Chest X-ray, AP view. Patient: 62 years old, sex F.
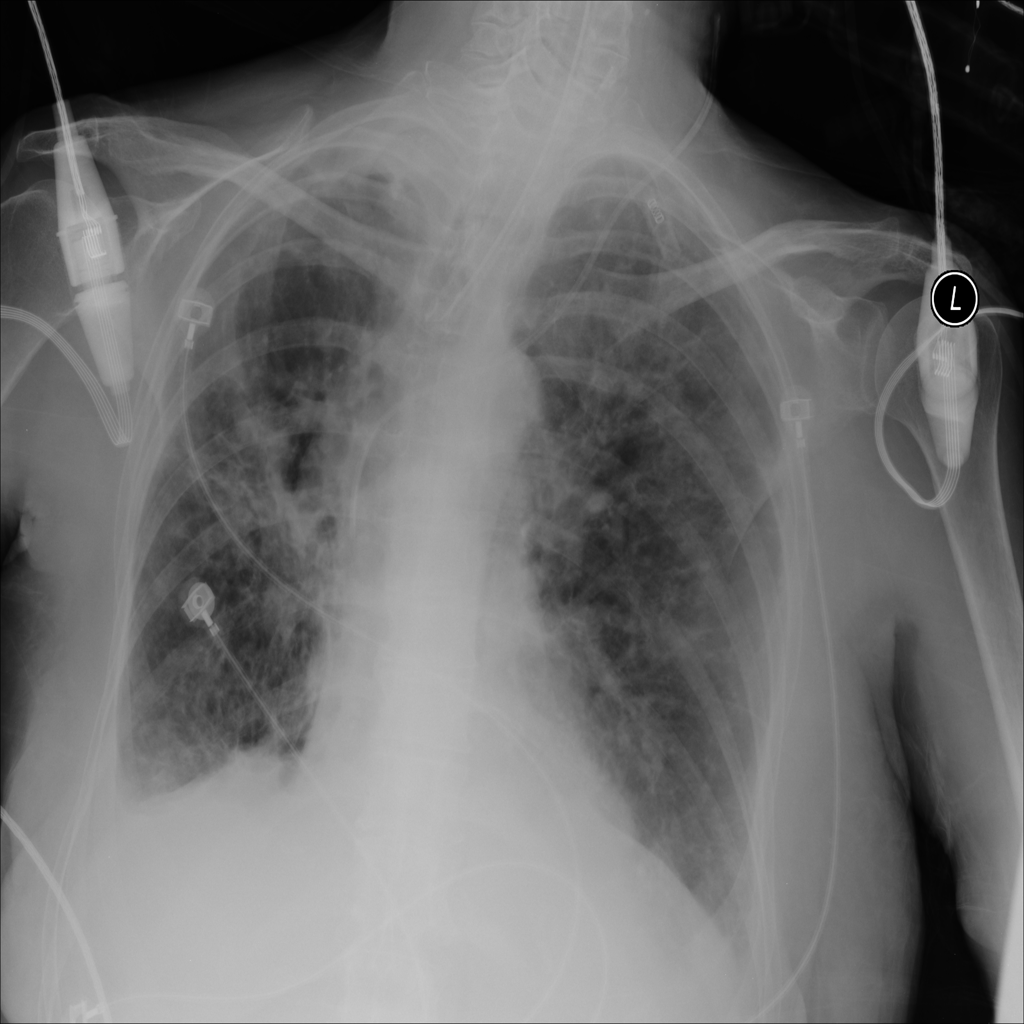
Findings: Effusion, Pleural_Thickening